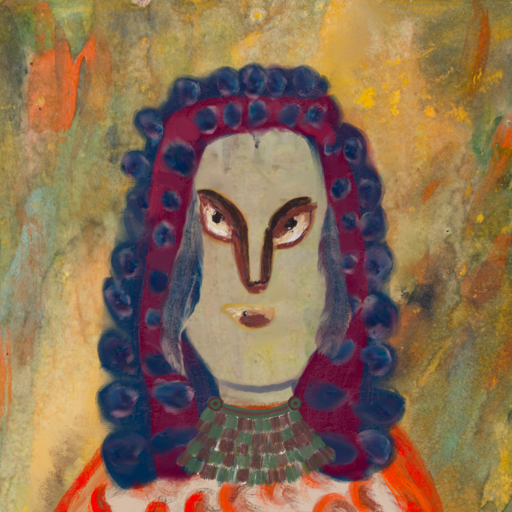
Background: Comrade, Head And Neck Front: Hill_Girl, Face Front: After_Raid, Bust: Rupkatha, Hair Front: Hill_Girl, Head Accessory: Blank, Second Necklace: After_Raid, Necklace: Blank, Baby: Blank